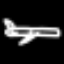
Label: airplane